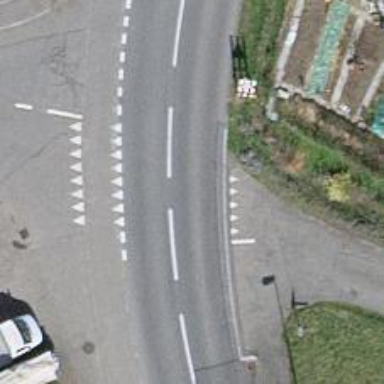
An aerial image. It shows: Road with "give way" sign.